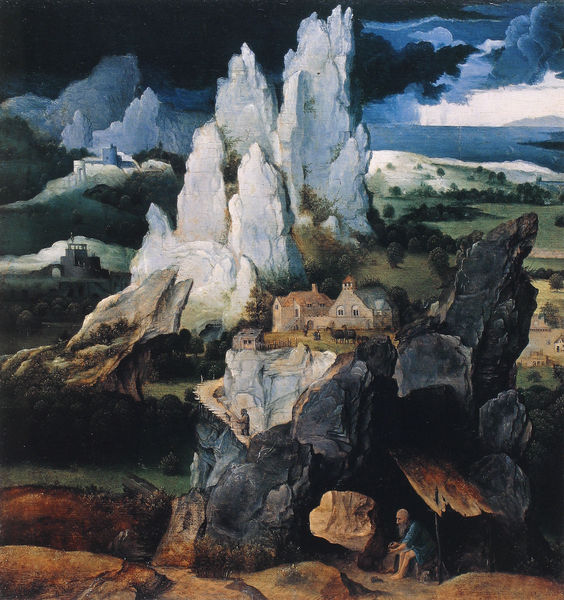
Titel: Felslandschaft mit dem Hl. Hieronymus
Künstler: Joachim Patinir
Institution: London, National Gallery
Schlagwörter: berg, blau, dunkel, felsen, gemälde, himmel, mann, weiß, wolken, bäume, landschaft, sand, stadt, dach, gebäude, haus, tiere, weg, architektur, mensch, stein, steine, häuser, hügel, brücke, hütte, kirche, höhle, turm, ort, fels, gebirge, wüste, dorf, farbe, schlucht, unterstand, stufen, burg, einöde, bedrohlich, dunke, schloß, kapelle, brueghel, zerklüftet, burgen, eremit, hieronymus, einsiedler, landschafst